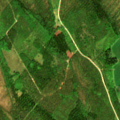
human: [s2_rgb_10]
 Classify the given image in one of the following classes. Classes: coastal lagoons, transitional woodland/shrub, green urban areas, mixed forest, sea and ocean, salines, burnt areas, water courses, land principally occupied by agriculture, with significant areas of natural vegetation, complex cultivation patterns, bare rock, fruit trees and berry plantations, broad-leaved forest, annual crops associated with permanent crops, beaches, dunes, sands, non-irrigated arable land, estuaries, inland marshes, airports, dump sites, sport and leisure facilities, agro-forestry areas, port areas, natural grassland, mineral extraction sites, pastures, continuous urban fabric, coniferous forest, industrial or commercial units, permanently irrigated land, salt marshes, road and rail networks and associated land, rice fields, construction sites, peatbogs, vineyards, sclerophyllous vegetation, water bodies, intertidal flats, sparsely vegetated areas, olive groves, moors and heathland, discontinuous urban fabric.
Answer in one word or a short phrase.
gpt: non-irrigated arable land, coniferous forest, mixed forest, peatbogs